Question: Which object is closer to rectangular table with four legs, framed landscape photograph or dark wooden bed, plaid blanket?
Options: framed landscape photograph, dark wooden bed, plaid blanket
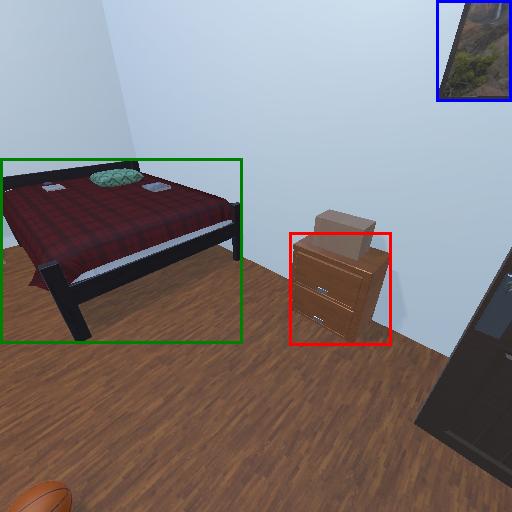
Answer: framed landscape photograph